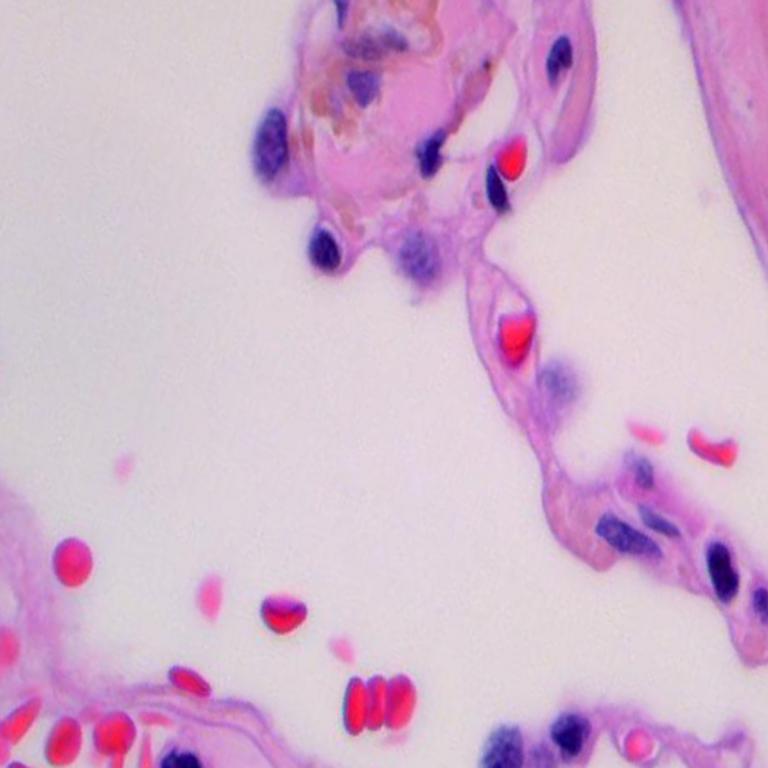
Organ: lung
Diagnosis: benign